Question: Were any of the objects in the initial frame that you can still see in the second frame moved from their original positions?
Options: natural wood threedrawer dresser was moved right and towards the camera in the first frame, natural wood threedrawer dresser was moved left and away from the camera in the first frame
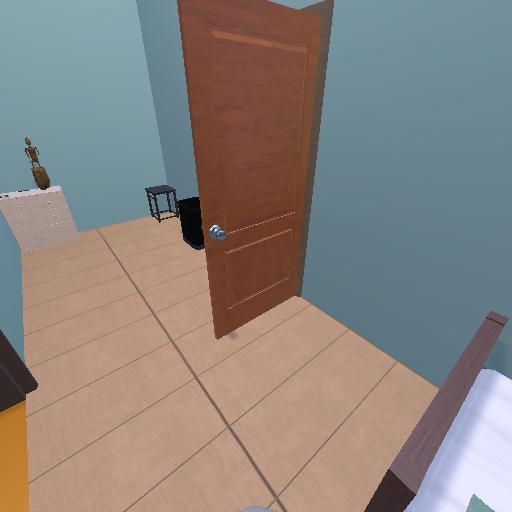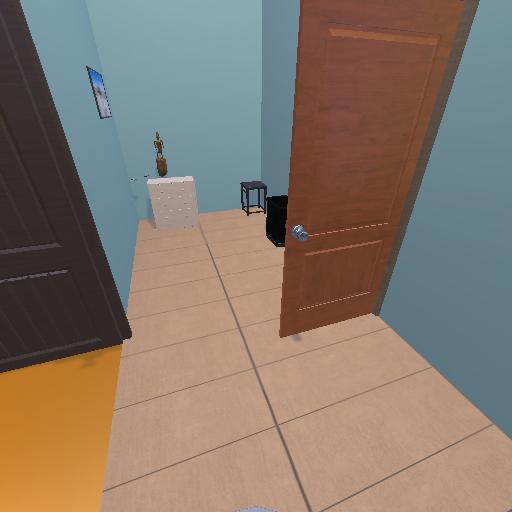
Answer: natural wood threedrawer dresser was moved right and towards the camera in the first frame